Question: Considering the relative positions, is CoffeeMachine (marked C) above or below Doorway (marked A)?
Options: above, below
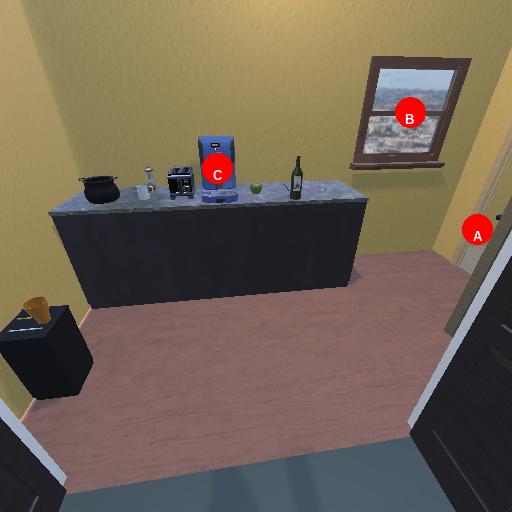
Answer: above